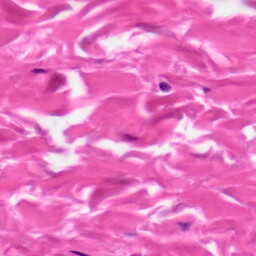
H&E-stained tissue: Skin